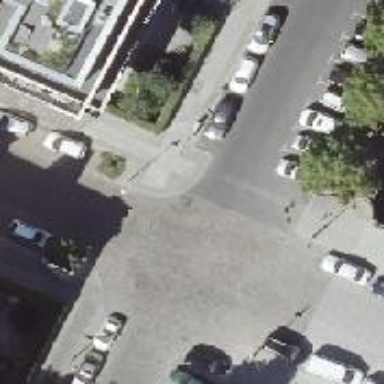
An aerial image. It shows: Unmarked crossing with kerb extension on the right side.